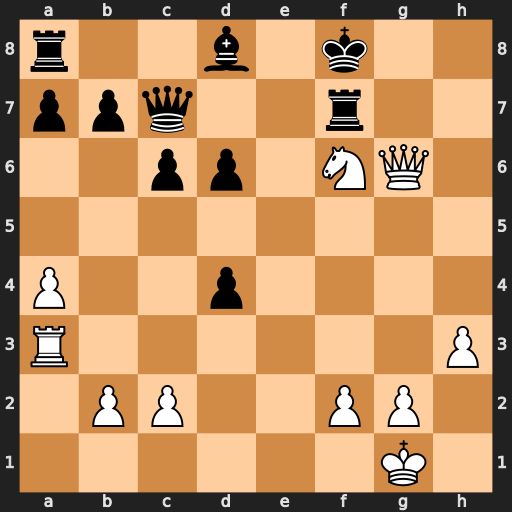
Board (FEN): r2b1k2/ppq2r2/2pp1NQ1/8/P2p4/R6P/1PP2PP1/6K1
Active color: w
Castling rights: -
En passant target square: -
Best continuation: Qh6+ Ke7 Rf3